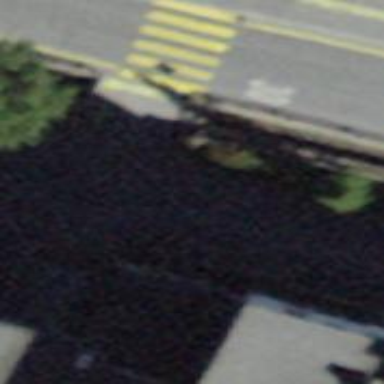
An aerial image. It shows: Service road that crosses over bridge.